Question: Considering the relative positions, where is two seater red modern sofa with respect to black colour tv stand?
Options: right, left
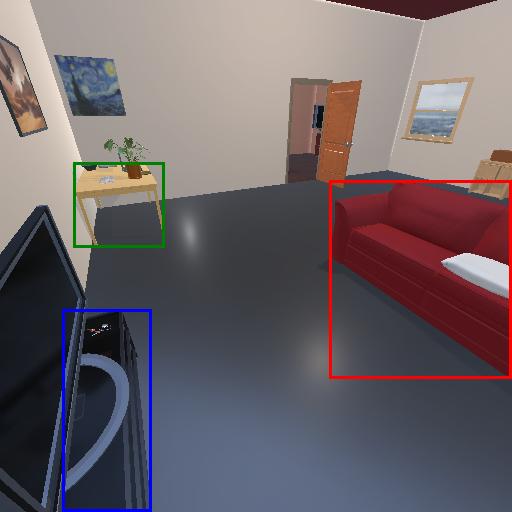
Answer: right